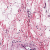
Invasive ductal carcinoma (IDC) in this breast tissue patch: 0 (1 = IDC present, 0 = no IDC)